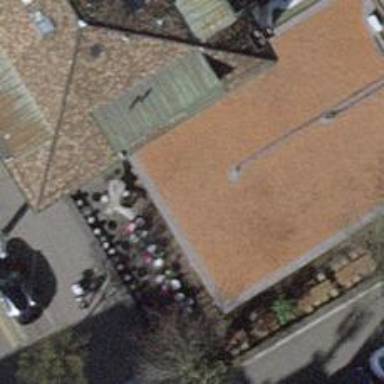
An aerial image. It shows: Bar.